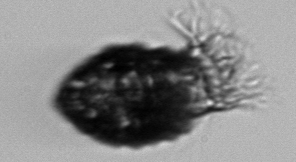
Label: Stenosemella_pacifica